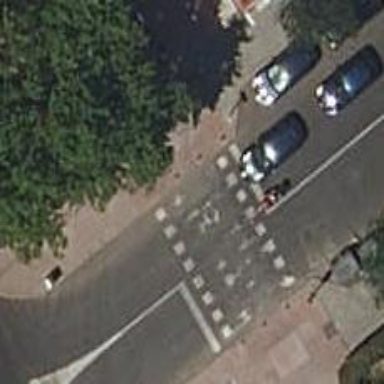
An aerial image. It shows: Crossing with traffic signals.